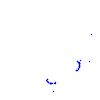
Particle: kaon